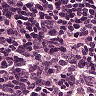
Metastatic tissue present: no